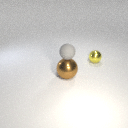
large brown metal sphere below small gray rubber sphere